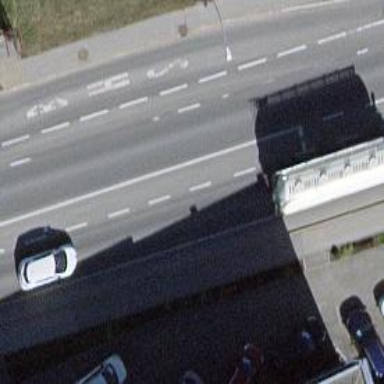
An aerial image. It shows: Primary highway with asphalt surface. It has exclusive cycle lane on both sides along with sidewalks.